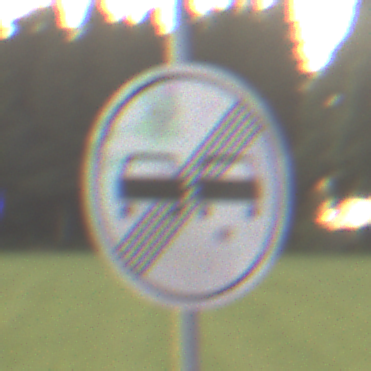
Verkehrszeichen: EndeUeberholverbot
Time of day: SunriseSunset
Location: Outdoor (Nature)
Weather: Clear
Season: NotSpecified
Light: Natural